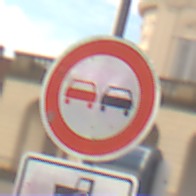
Verkehrszeichen: Ueberholverbot
Zusatzzeichen unten: SonstigeOderMehrspurigeFahrzeuge1
Umgebung: Outdoor, Suburban
Tageszeit: MorningAfternoon
Wetter: Overcast
Licht: Natural
Jahreszeit: NotSpecified
Kontrast: LowContrast